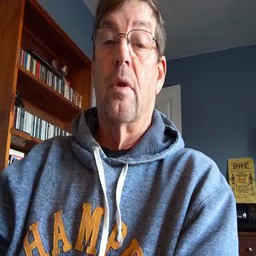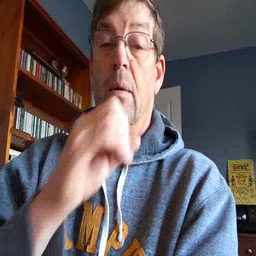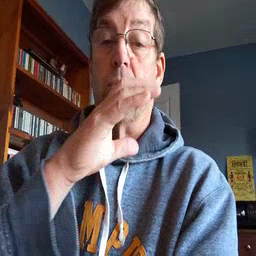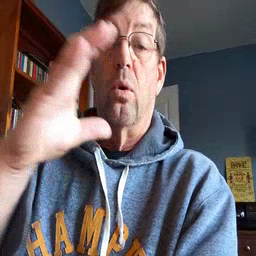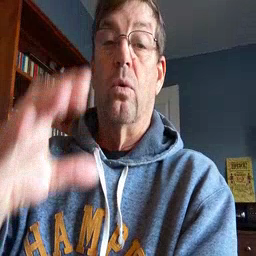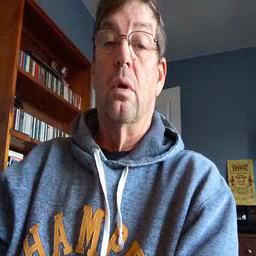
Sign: balloon